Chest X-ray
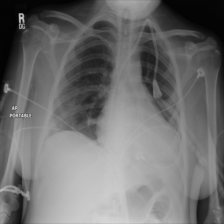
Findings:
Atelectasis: negative
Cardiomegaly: negative
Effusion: positive
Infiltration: negative
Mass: negative
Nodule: negative
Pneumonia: negative
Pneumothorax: negative
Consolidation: negative
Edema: negative
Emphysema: negative
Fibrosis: negative
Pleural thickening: negative
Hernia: negative